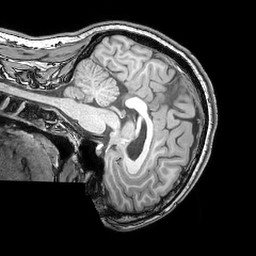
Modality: T1w
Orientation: sagittal
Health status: ill
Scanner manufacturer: philips
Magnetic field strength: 3 T
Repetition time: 0.007 s
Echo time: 0.0035 s